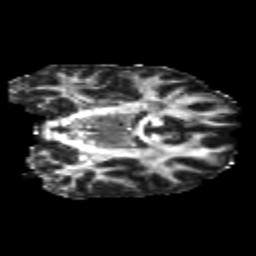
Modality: FA
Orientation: coronal
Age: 23
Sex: male
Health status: healthy
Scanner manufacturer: philips
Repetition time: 7.386 s
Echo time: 0.08599 s